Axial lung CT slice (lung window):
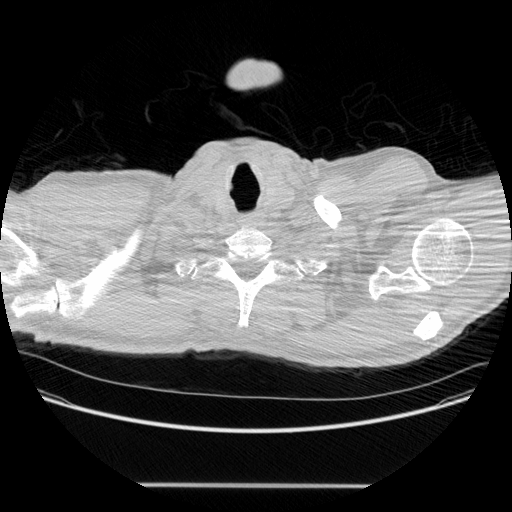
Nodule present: no